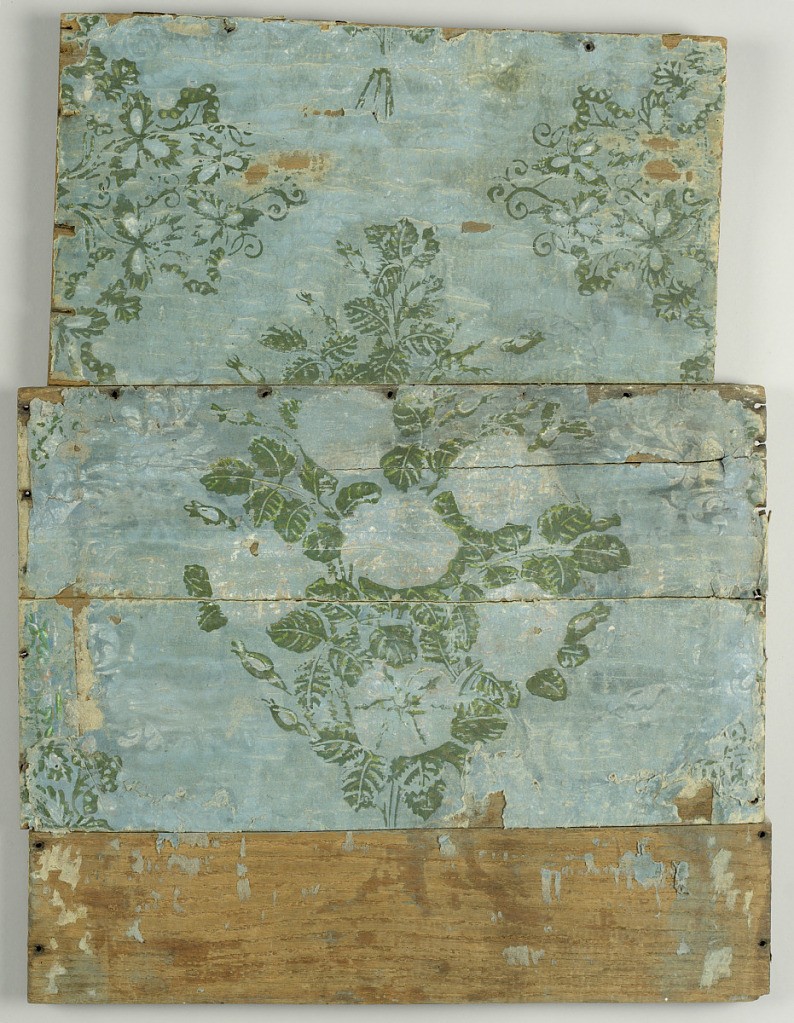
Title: Sidewall
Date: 1800–1825
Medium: Block-printed on handmade paper
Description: Large central bouquet, with remaining colors of green and white. Printed on blue ground, mounted on board.